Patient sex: F
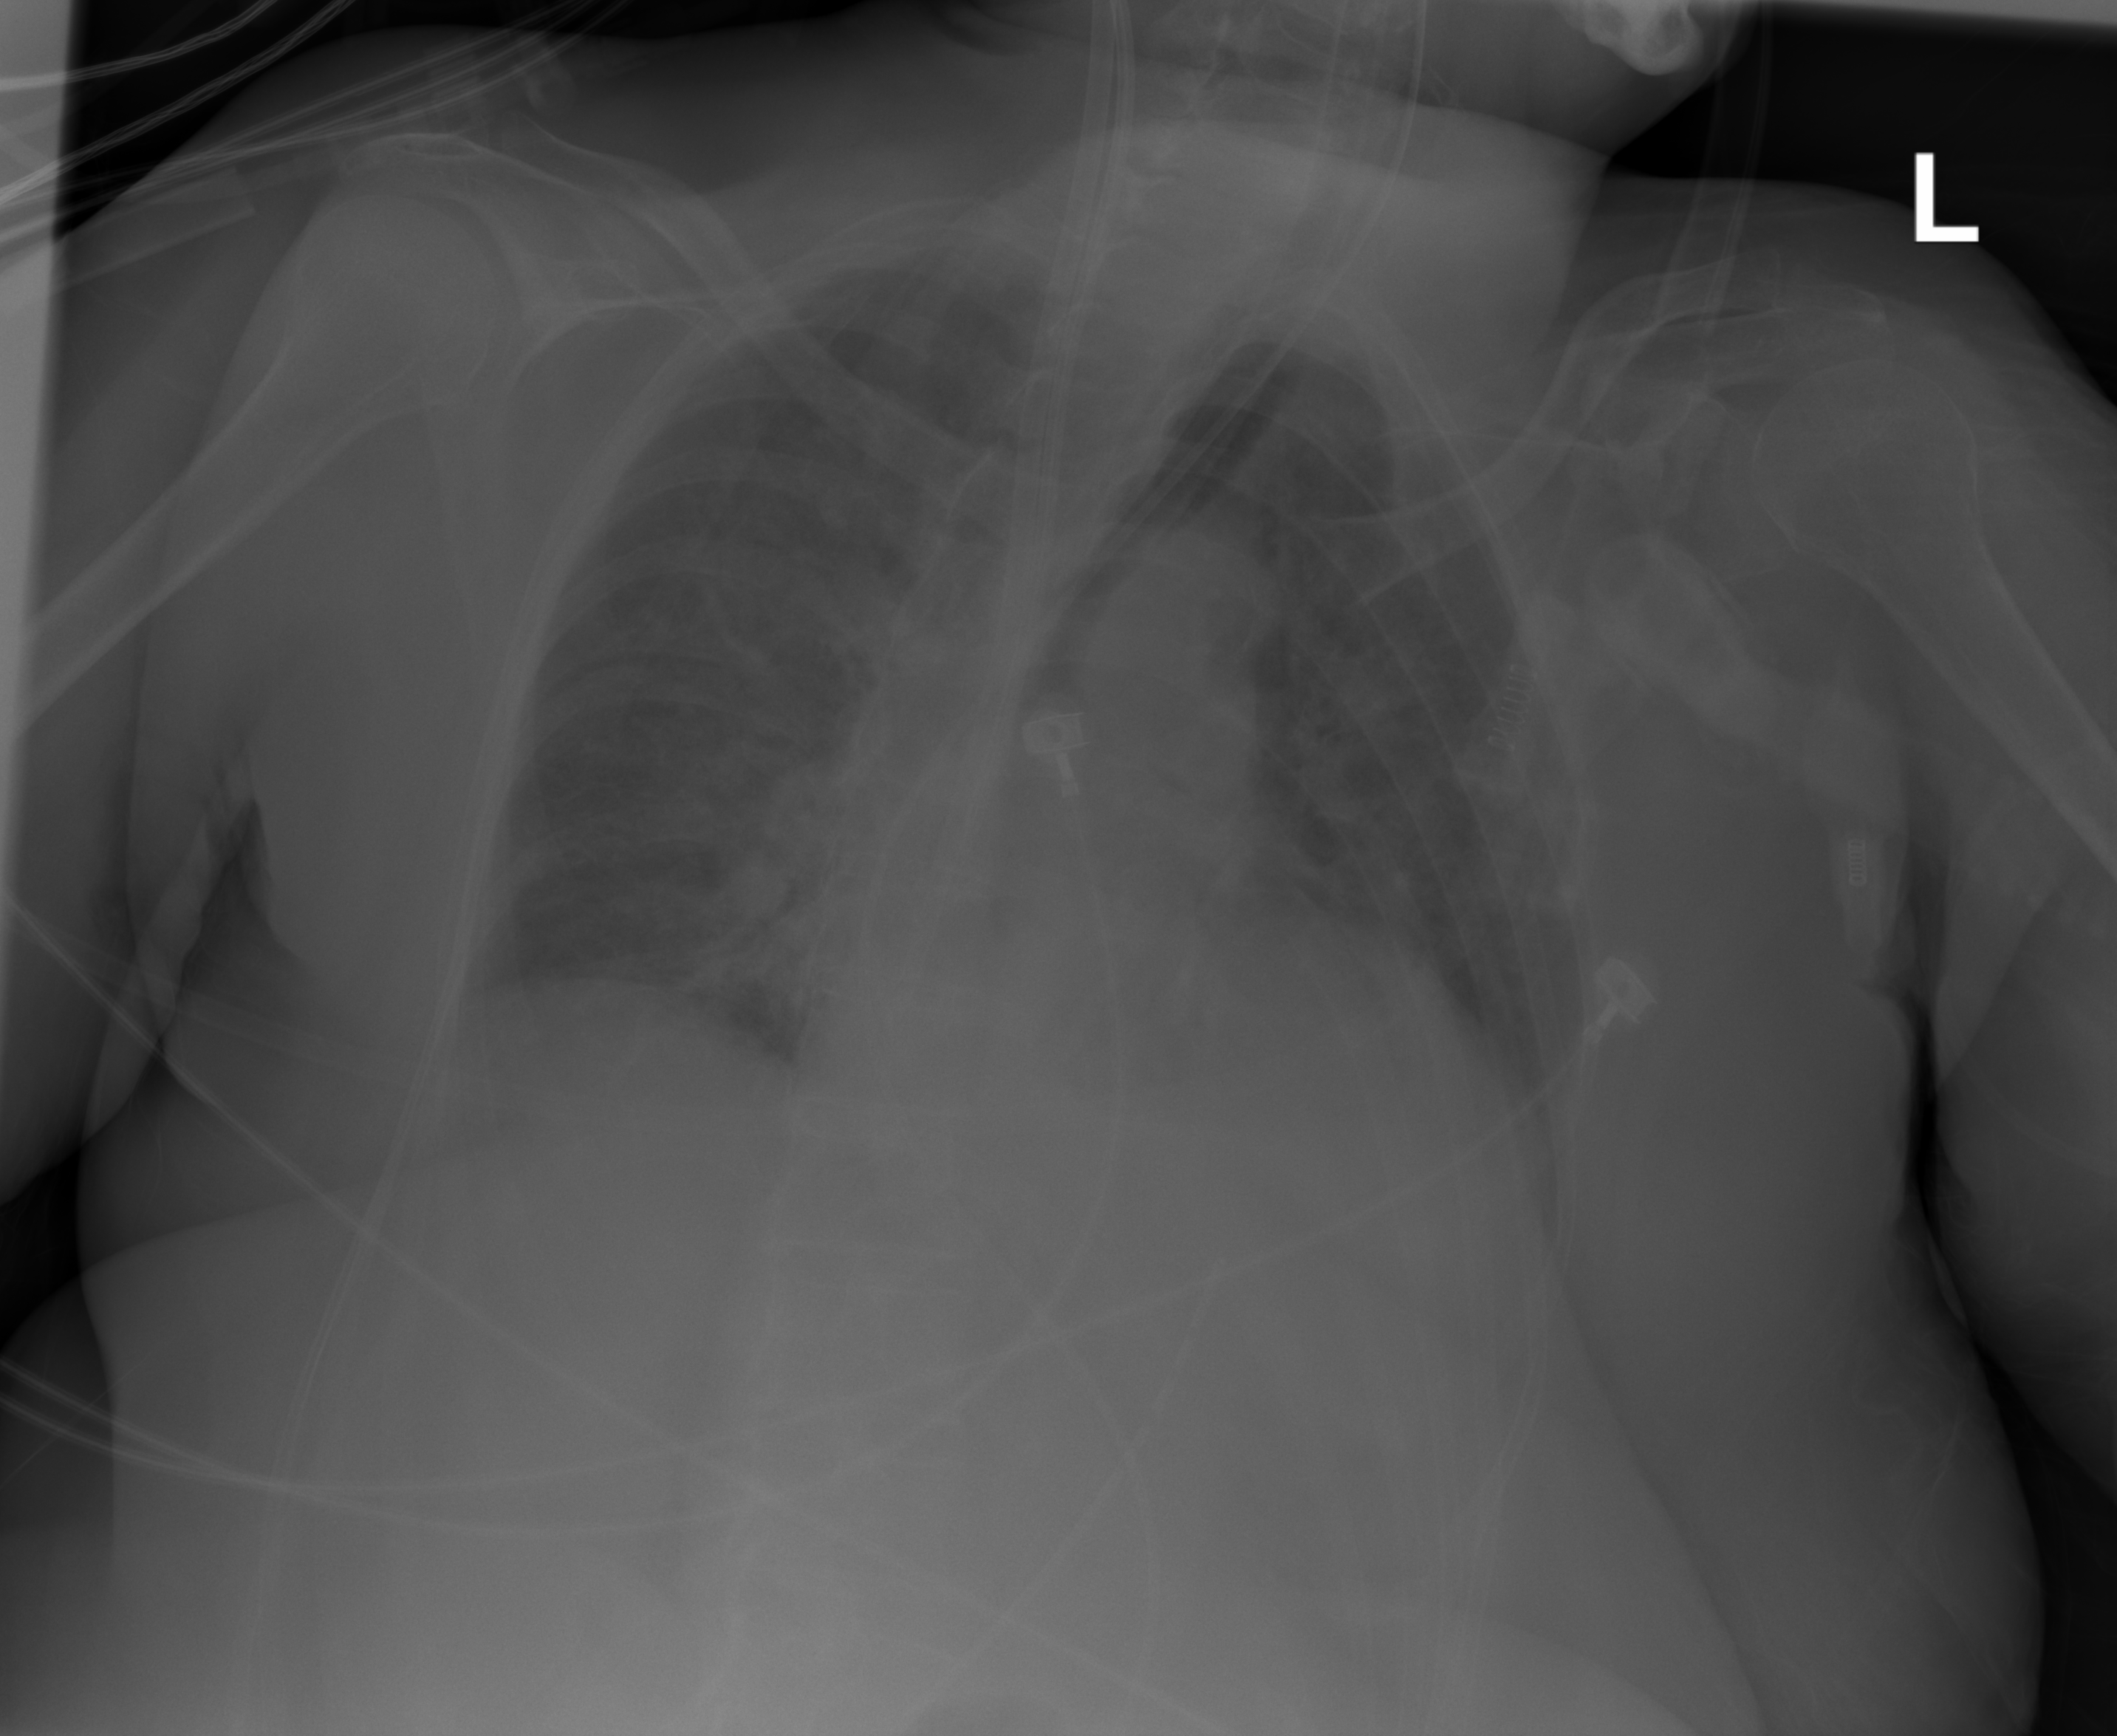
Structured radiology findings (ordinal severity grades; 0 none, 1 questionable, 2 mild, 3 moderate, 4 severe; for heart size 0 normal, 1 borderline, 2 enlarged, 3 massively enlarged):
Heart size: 2
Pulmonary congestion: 2
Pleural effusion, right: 0
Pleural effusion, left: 0
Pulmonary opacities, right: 3
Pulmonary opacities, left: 3
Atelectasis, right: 2
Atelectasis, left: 2